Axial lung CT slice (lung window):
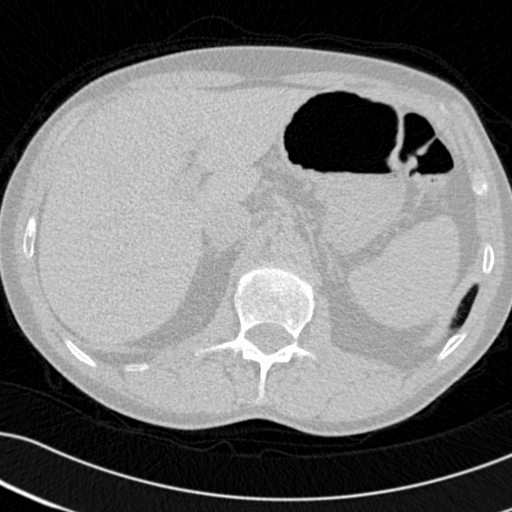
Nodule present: no